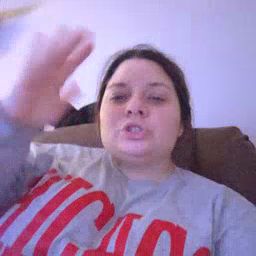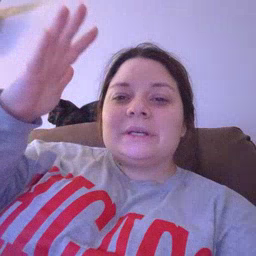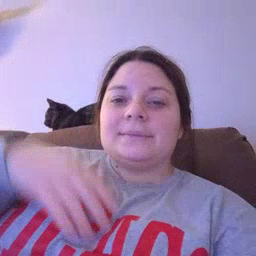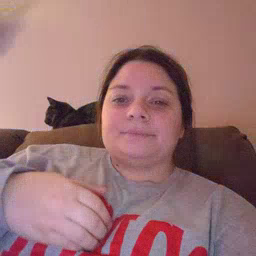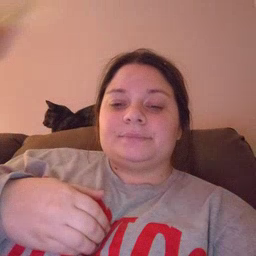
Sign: tree